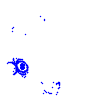
Particle: pion